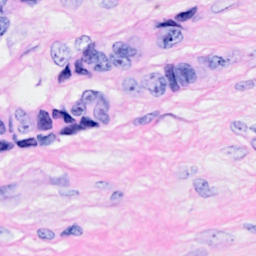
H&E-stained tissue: Breast